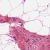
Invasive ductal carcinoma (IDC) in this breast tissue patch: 0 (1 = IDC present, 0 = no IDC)